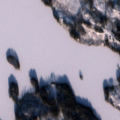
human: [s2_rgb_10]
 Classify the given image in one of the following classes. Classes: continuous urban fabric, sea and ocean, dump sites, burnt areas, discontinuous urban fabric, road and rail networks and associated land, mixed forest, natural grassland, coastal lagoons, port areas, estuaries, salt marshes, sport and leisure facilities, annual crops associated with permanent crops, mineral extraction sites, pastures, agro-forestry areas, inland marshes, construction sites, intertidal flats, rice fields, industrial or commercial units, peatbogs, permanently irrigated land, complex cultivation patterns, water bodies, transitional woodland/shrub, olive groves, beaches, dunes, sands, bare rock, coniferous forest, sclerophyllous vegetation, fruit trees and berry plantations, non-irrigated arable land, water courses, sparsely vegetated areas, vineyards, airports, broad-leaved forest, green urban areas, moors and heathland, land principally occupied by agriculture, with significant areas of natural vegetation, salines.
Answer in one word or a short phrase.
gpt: mixed forest, transitional woodland/shrub, water bodies